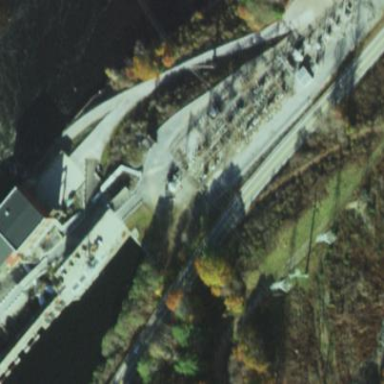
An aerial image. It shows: Distribution level power substation.